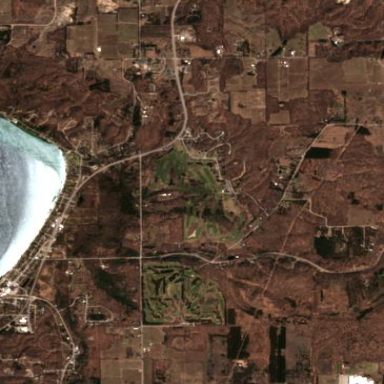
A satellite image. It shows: Golf course.